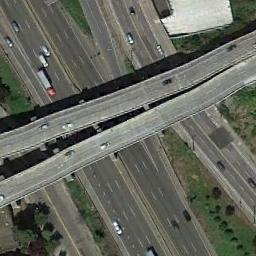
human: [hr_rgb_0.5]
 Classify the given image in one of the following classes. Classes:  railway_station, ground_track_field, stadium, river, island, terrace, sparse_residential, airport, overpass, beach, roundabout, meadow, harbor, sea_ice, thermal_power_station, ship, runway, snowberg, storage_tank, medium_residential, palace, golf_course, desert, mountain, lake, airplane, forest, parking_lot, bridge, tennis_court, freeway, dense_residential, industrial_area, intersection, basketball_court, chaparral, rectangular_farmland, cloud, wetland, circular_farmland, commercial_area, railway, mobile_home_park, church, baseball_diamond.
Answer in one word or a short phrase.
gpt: overpass